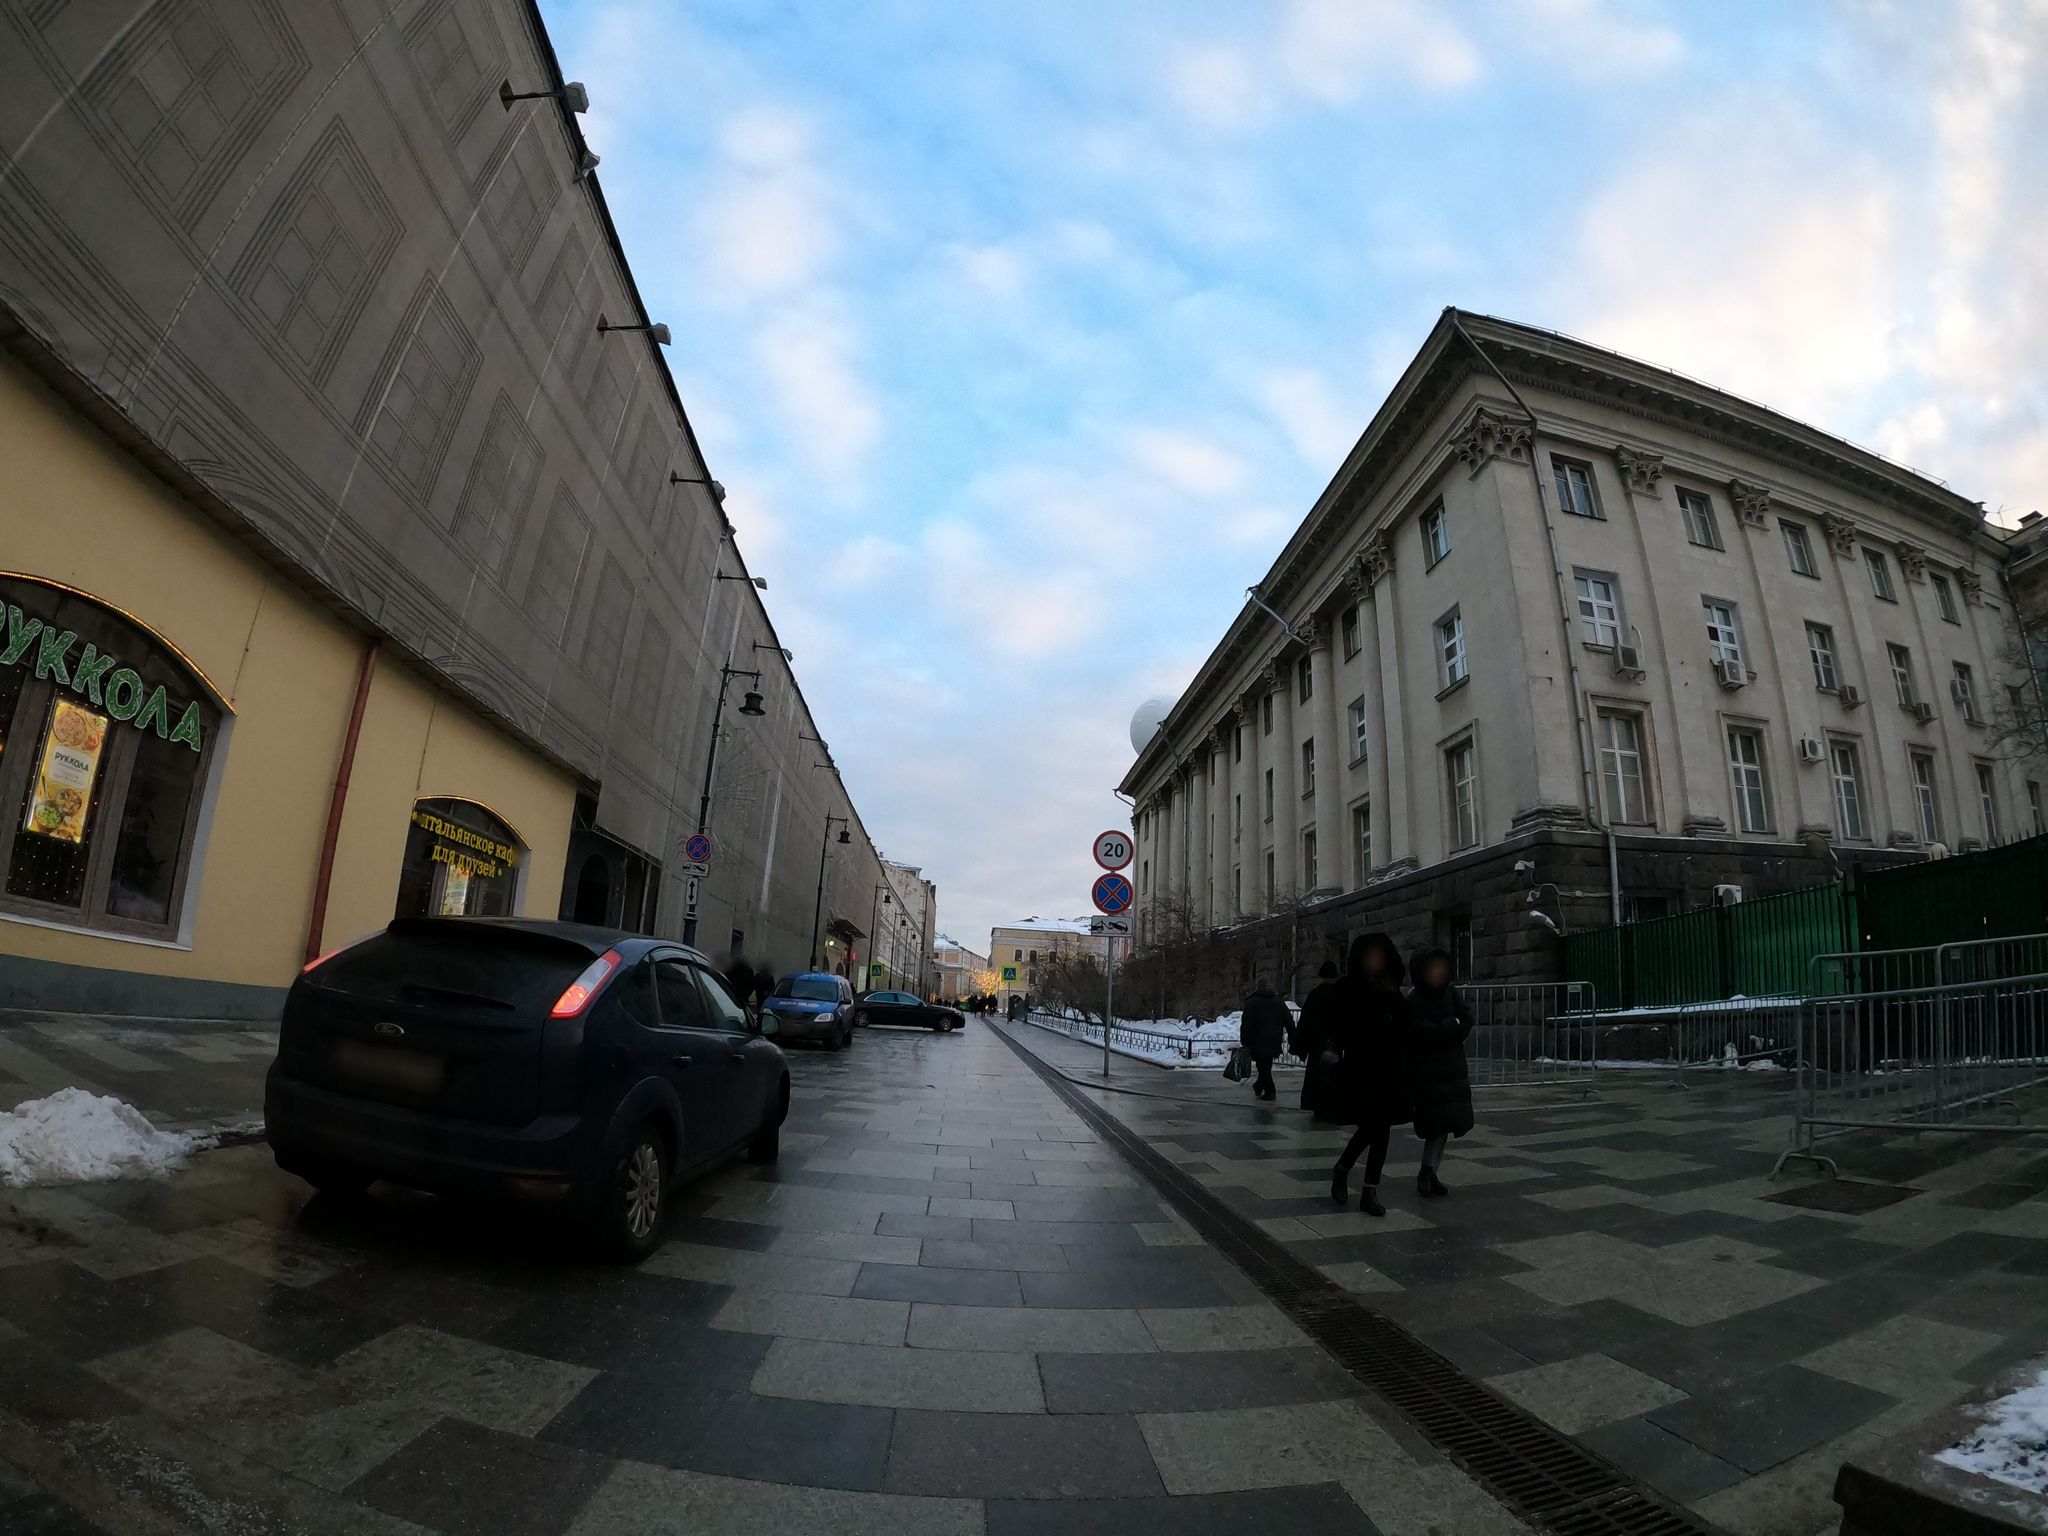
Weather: snowy
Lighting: day
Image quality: good
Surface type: walking surface
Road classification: unclassified, pedestrian
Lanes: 2
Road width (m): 2.1
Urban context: urban centre
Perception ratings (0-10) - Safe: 7.16, Lively: 9.38, Beautiful: 6.2, Boring: 4.26, Depressing: 1.55, Wealthy: 9.28